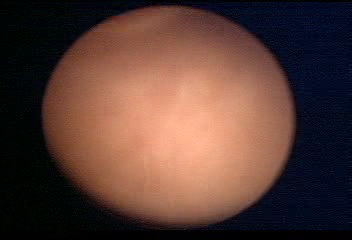
Modality: WLC
Class: Normal mucosa
Bladder cancer association: No